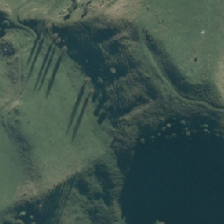
Land cover: grose_broom